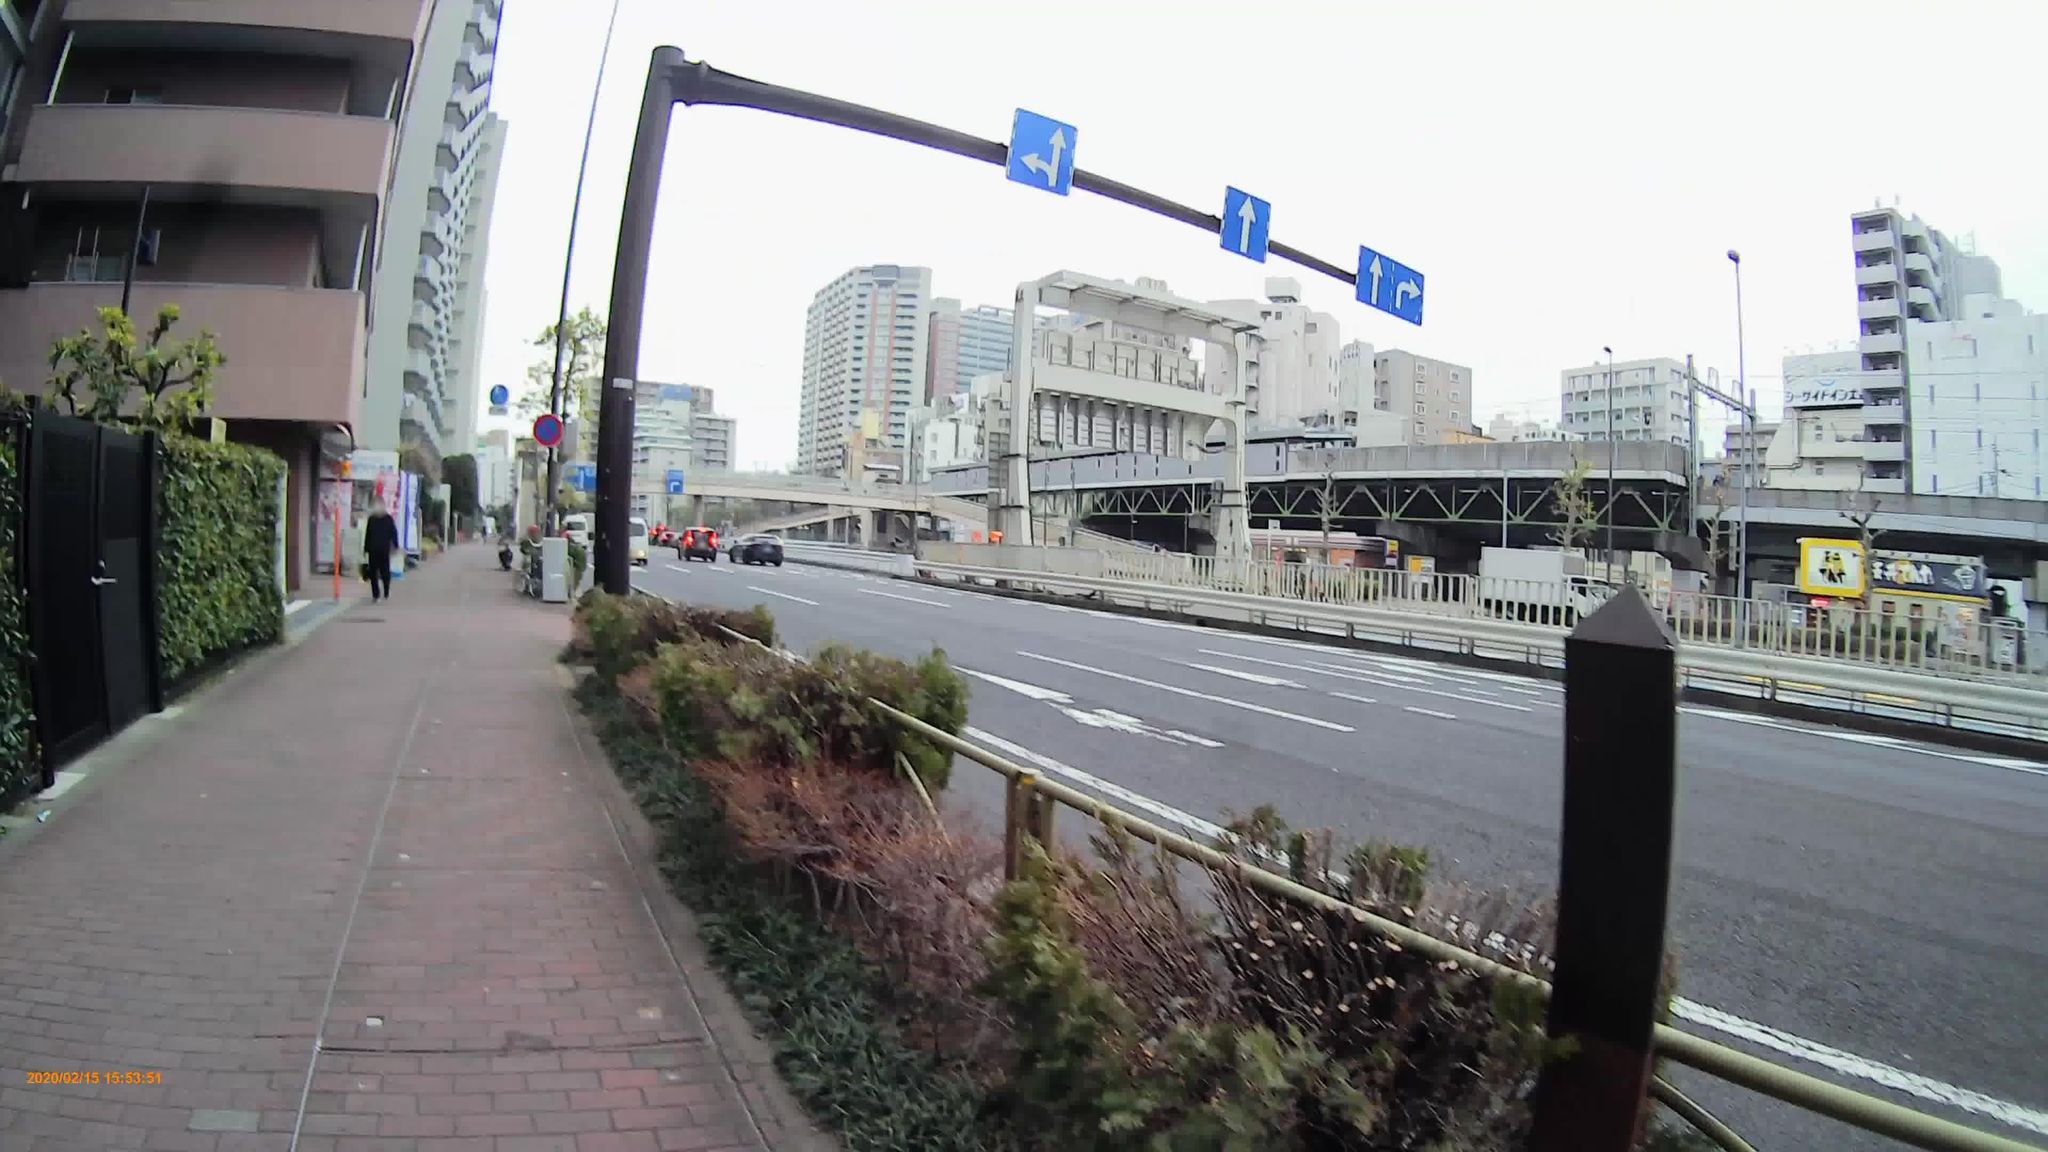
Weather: clear
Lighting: day
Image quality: good
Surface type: walking surface
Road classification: tertiary_link, trunk_link
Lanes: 1
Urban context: urban centre
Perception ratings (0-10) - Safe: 1.32, Lively: 7.34, Beautiful: 2.33, Boring: 3.58, Depressing: 5.11, Wealthy: 5.74